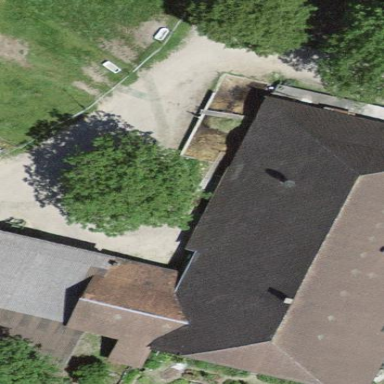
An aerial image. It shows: Farm building.